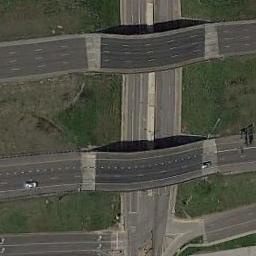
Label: overpass